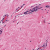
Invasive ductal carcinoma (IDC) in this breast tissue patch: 0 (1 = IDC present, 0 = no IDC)